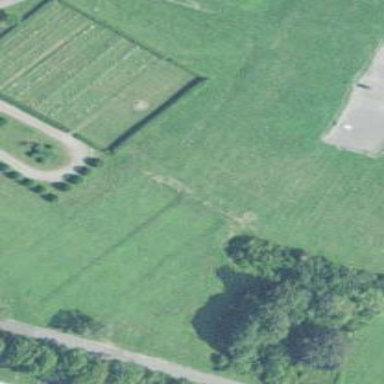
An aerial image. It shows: Cemetery with grass surface.